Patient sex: F
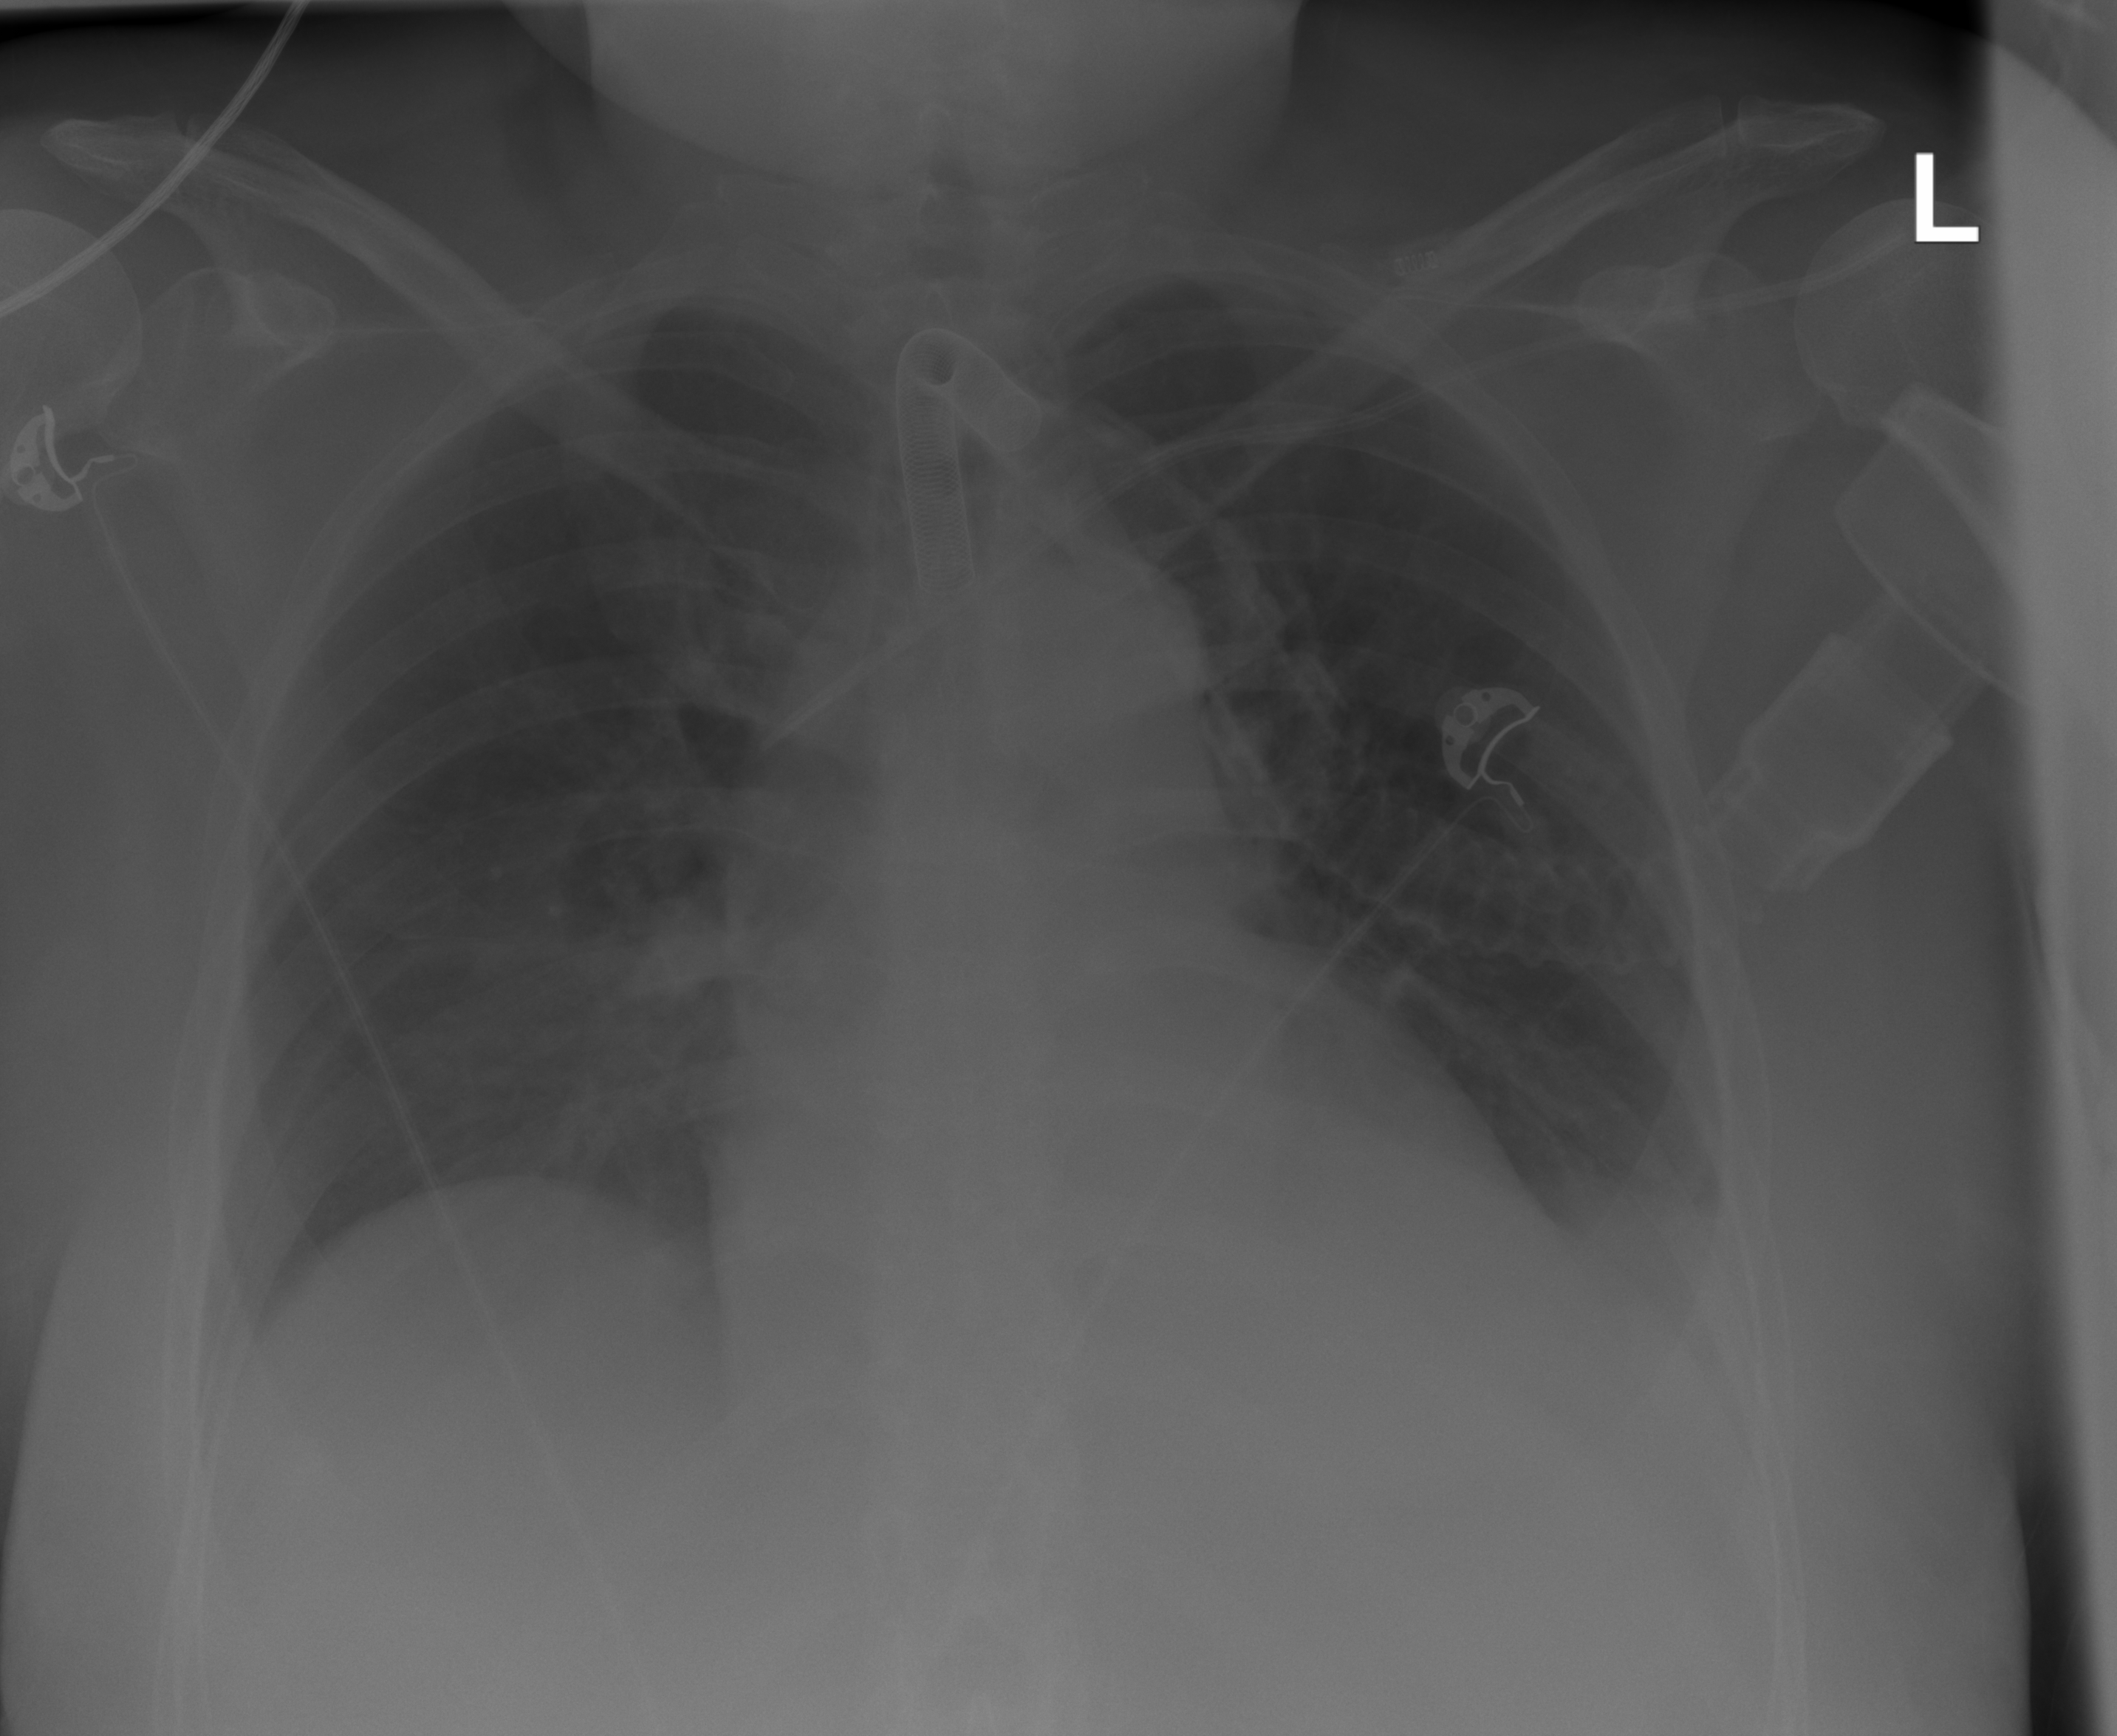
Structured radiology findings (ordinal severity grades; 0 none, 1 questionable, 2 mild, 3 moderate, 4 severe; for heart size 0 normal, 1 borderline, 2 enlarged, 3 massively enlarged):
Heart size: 1
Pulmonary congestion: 0
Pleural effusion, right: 0
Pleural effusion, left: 1
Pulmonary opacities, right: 1
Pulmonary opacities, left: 2
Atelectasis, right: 0
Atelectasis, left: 2